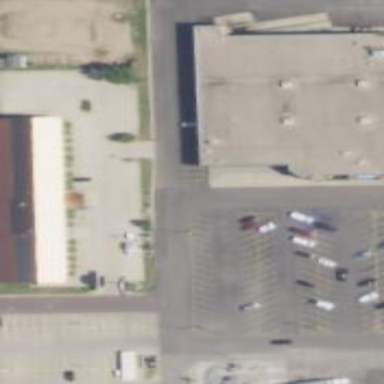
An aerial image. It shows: Building.